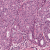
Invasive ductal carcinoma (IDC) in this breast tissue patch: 1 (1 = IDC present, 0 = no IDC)